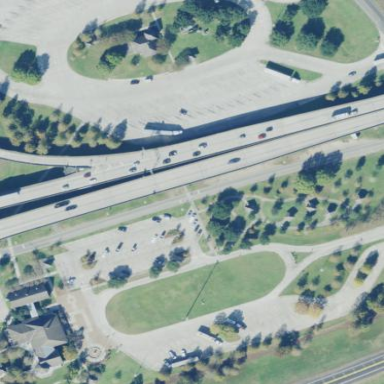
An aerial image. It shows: Rest area along the road.